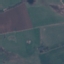
Label: Pasture